Interaction volume radius: 10 \u00c5
Interaction volume height: 10 \u00c5
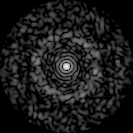
Disorder parameter: 0.8325